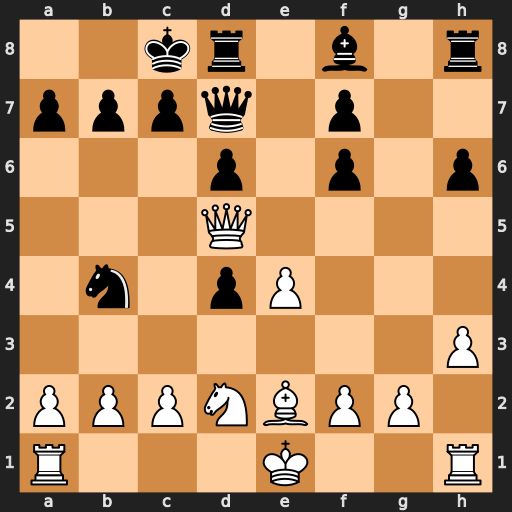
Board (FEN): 2kr1b1r/pppq1p2/3p1p1p/3Q4/1n1pP3/7P/PPPNBPP1/R3K2R
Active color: w
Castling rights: KQ
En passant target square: -
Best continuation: Qb3 Nxc2+ Qxc2